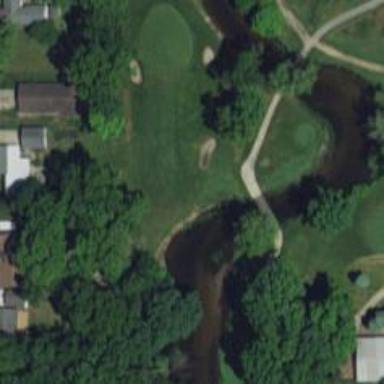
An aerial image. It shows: Service road with bridge used as golf cart path.